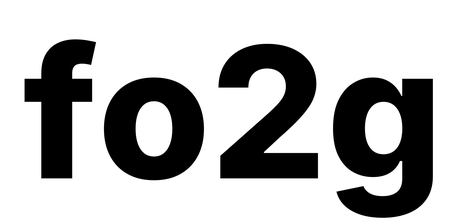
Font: Inter_ExtraBold